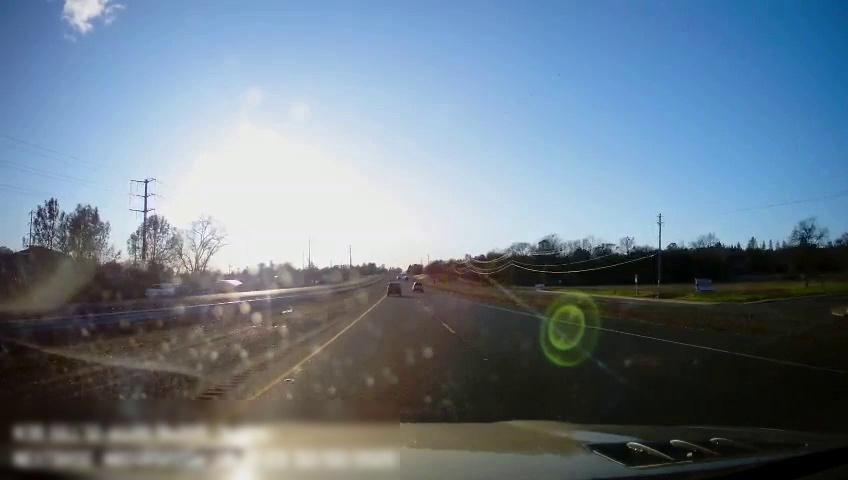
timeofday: Day
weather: Sunny
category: Drivable Space
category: Drivable Space
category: Drivable Space
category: Vehicles | Truck
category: Vehicles | SUV
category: Vehicles | SUV
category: Lanes | Current Lane
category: Lanes | Current Lane
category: Lanes | Alternate Lane